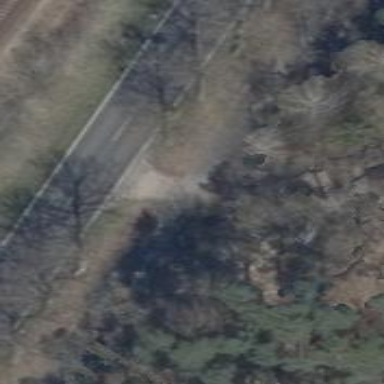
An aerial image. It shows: Asphalt path.